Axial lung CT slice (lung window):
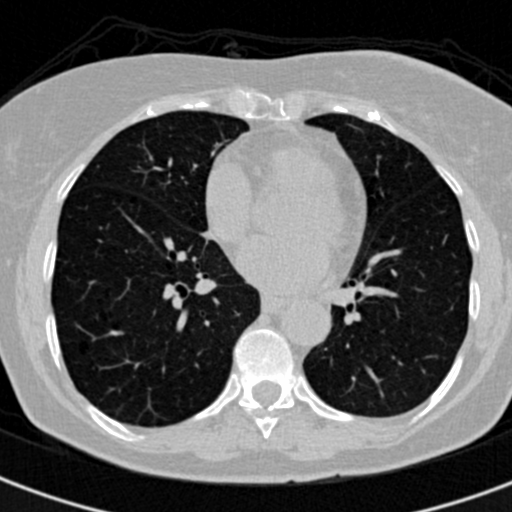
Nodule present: no